八年级 · 度量几何学
如图, $\triangle A B C \cong \triangle D E F$, 点 $B, E, C, F$ 在一条直线上. 已知 $B C=8, E C=5$, 则 $C F$ 的长为

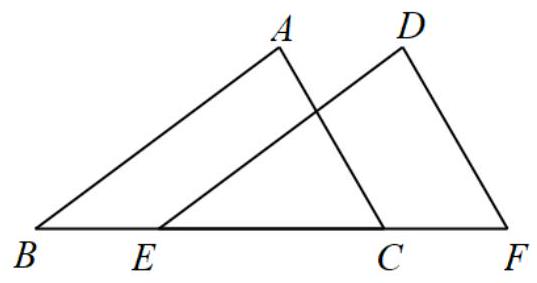
答案: 3